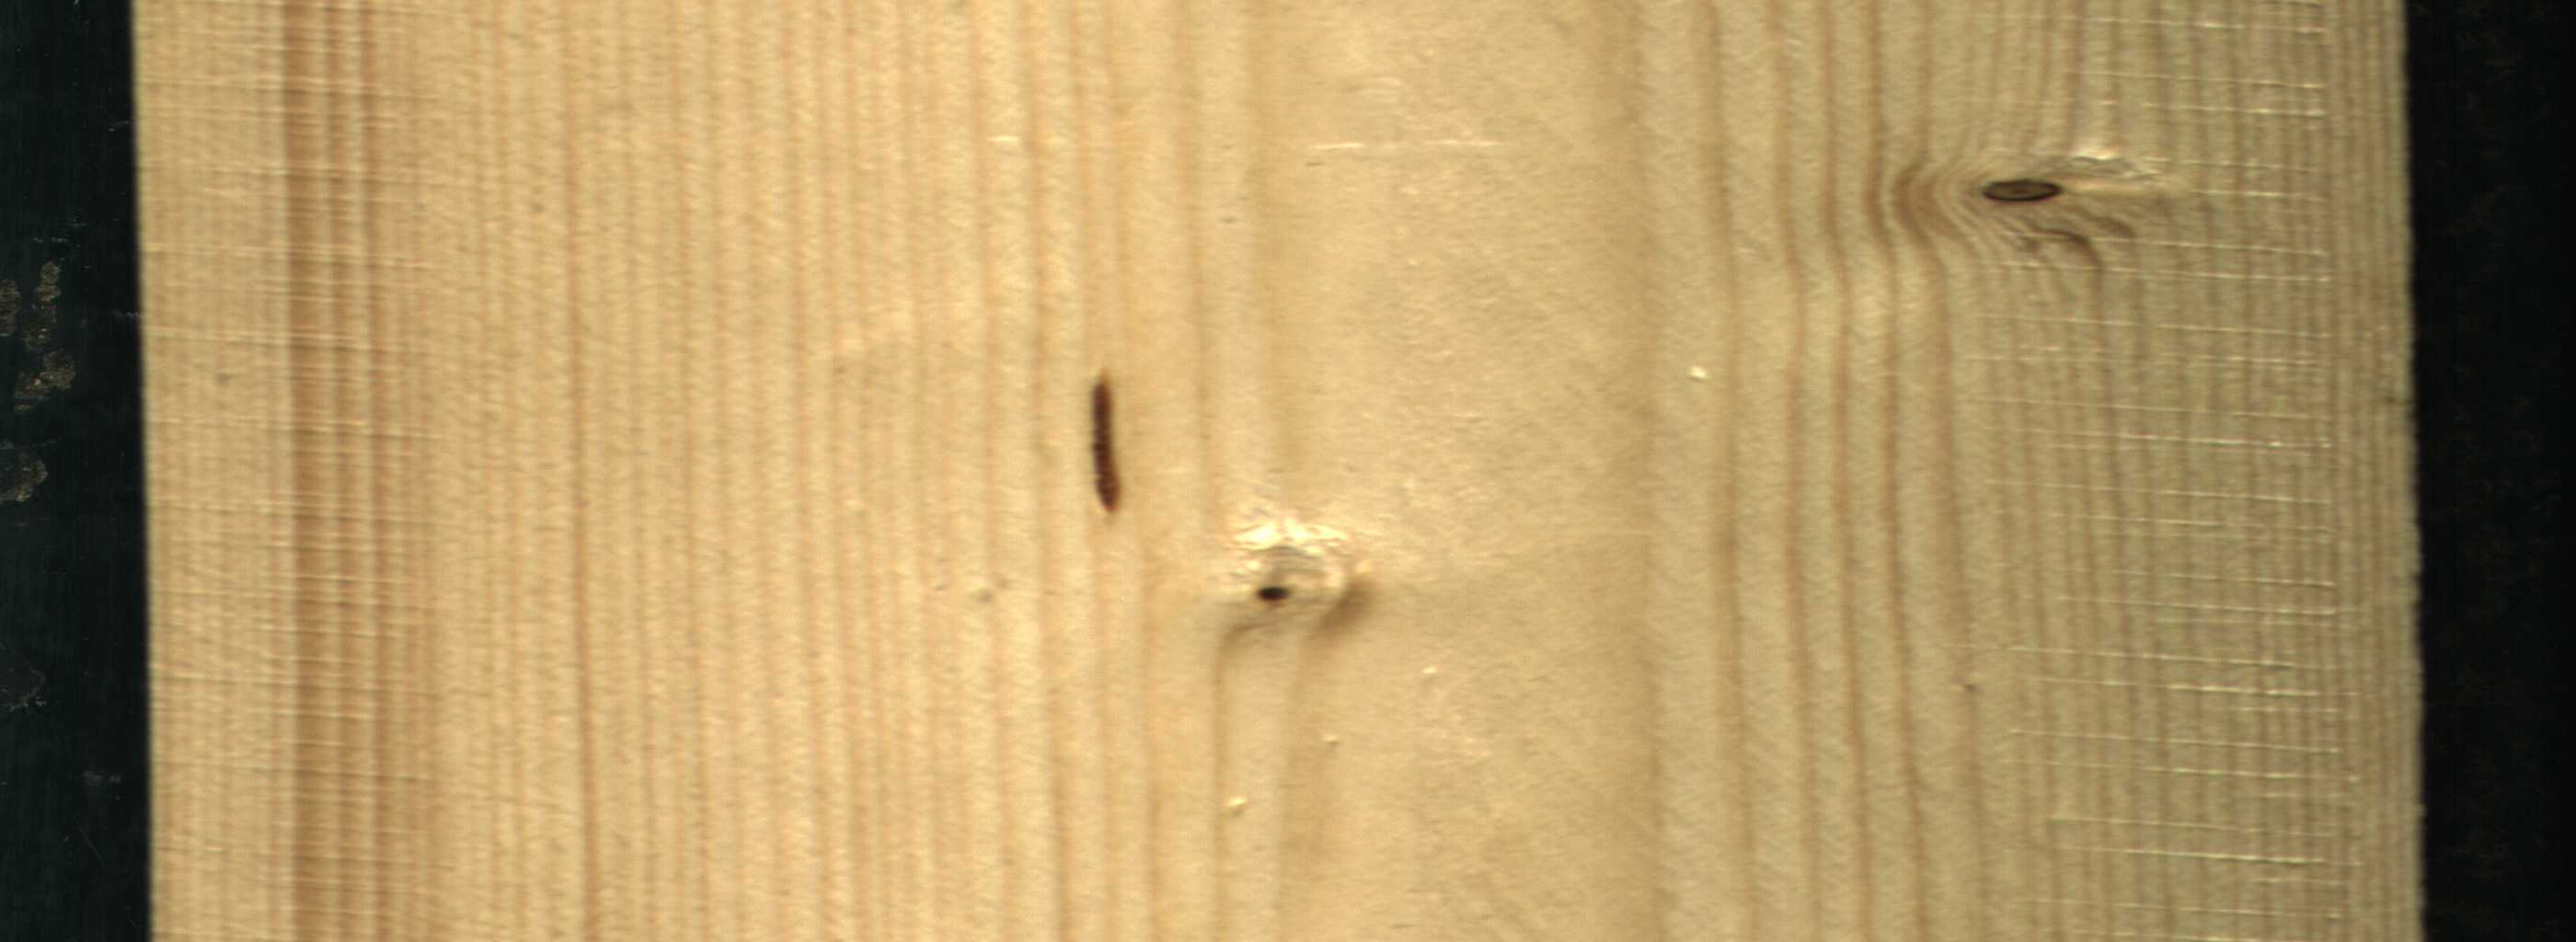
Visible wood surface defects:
resin
Dead_Knot
Live_Knot